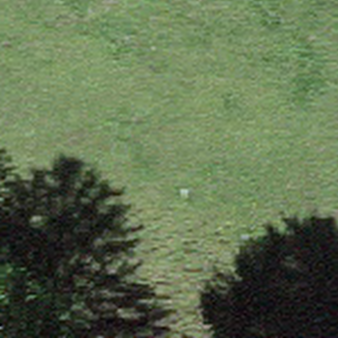
Label: other